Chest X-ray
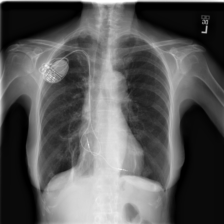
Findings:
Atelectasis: positive
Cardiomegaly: negative
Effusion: negative
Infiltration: negative
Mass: negative
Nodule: negative
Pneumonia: negative
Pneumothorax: negative
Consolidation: negative
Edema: negative
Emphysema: negative
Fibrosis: negative
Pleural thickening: negative
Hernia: negative